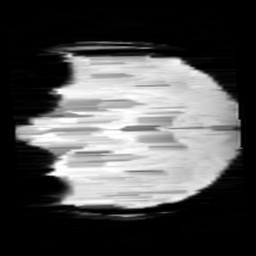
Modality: minIP
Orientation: coronal
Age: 11
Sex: female
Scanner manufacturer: siemens
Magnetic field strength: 3 T
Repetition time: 0.027 s
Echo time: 0.02 s